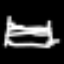
Label: bed